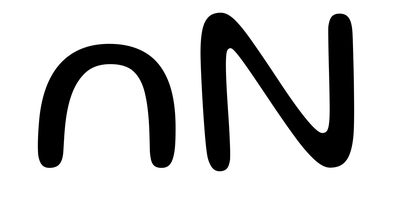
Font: Gluten_Light